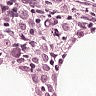
Metastatic tissue present: yes